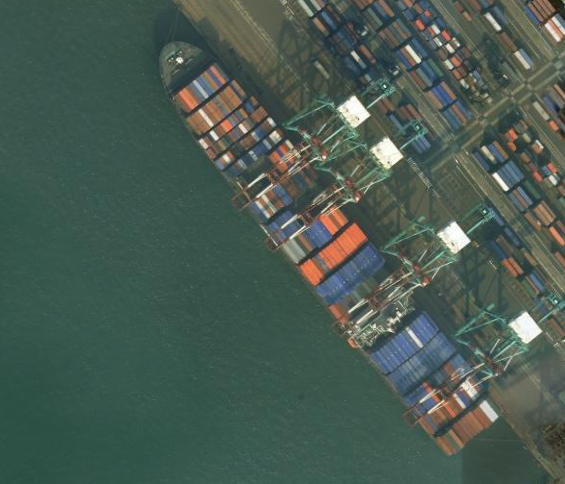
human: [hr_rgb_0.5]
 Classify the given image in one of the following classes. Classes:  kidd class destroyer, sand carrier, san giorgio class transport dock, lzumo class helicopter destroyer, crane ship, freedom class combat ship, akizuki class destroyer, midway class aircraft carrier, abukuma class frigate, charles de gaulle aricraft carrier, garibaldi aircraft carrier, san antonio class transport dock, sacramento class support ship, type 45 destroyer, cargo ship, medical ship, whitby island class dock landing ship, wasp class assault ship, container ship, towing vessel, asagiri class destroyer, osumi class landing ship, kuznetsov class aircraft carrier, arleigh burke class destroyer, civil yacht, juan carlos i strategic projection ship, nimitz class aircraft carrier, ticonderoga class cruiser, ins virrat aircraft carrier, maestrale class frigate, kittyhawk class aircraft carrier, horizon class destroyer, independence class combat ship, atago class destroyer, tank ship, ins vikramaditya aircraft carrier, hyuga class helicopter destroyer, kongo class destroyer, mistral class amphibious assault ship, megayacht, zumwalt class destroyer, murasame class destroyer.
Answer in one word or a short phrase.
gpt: Container ship